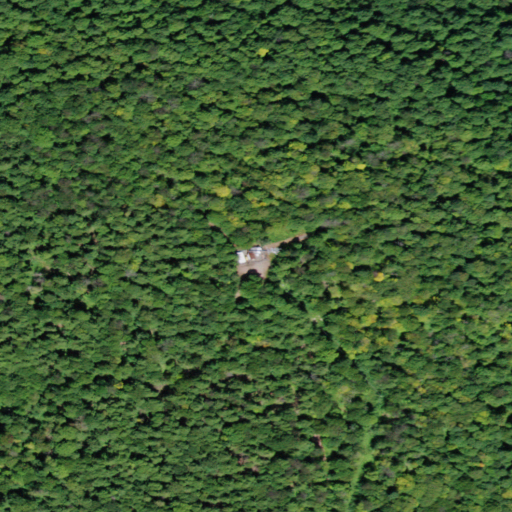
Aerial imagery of mountain in New York named Federal Hill containing deciduous forest, mixed forest, evergreen forest, and open development